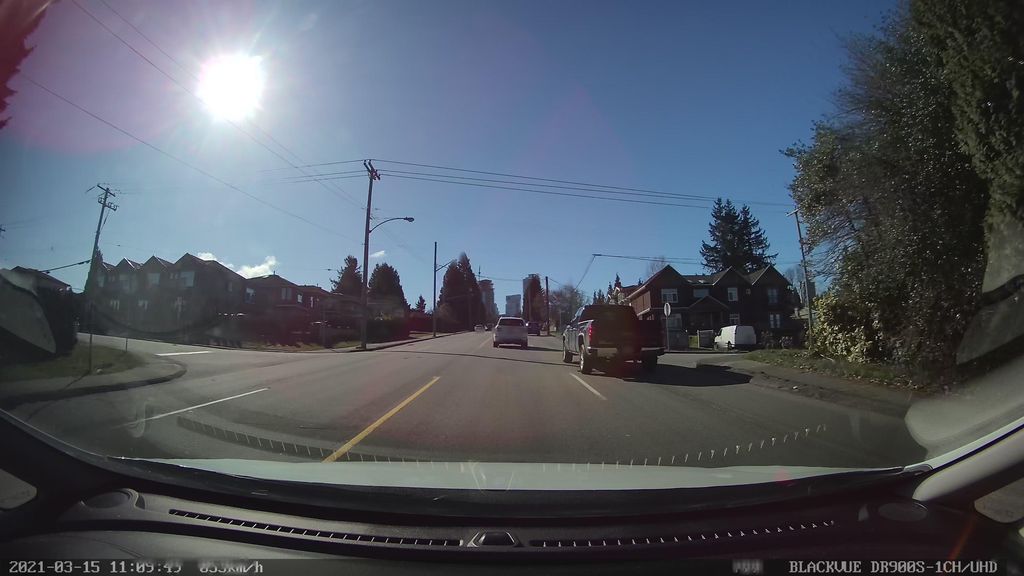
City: vancouver